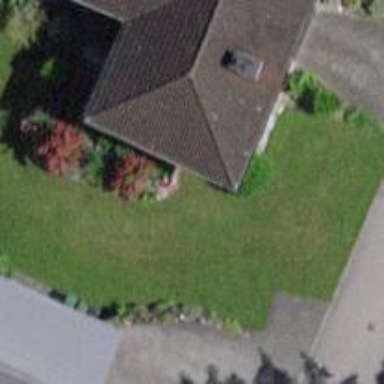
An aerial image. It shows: Garage.